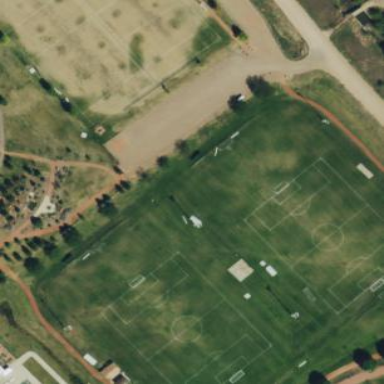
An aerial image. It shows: Multi-sport pitch for leisure land activities.